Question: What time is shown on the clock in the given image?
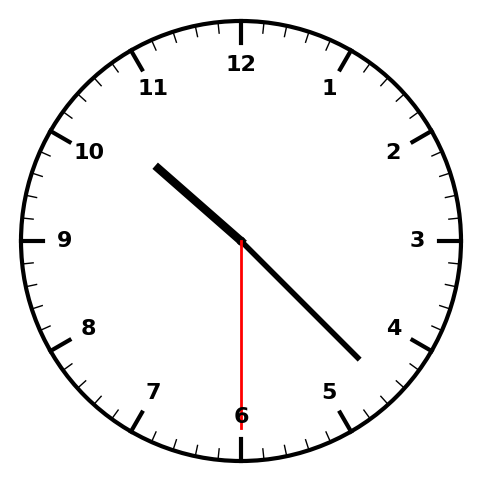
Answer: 10:22:30